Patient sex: M
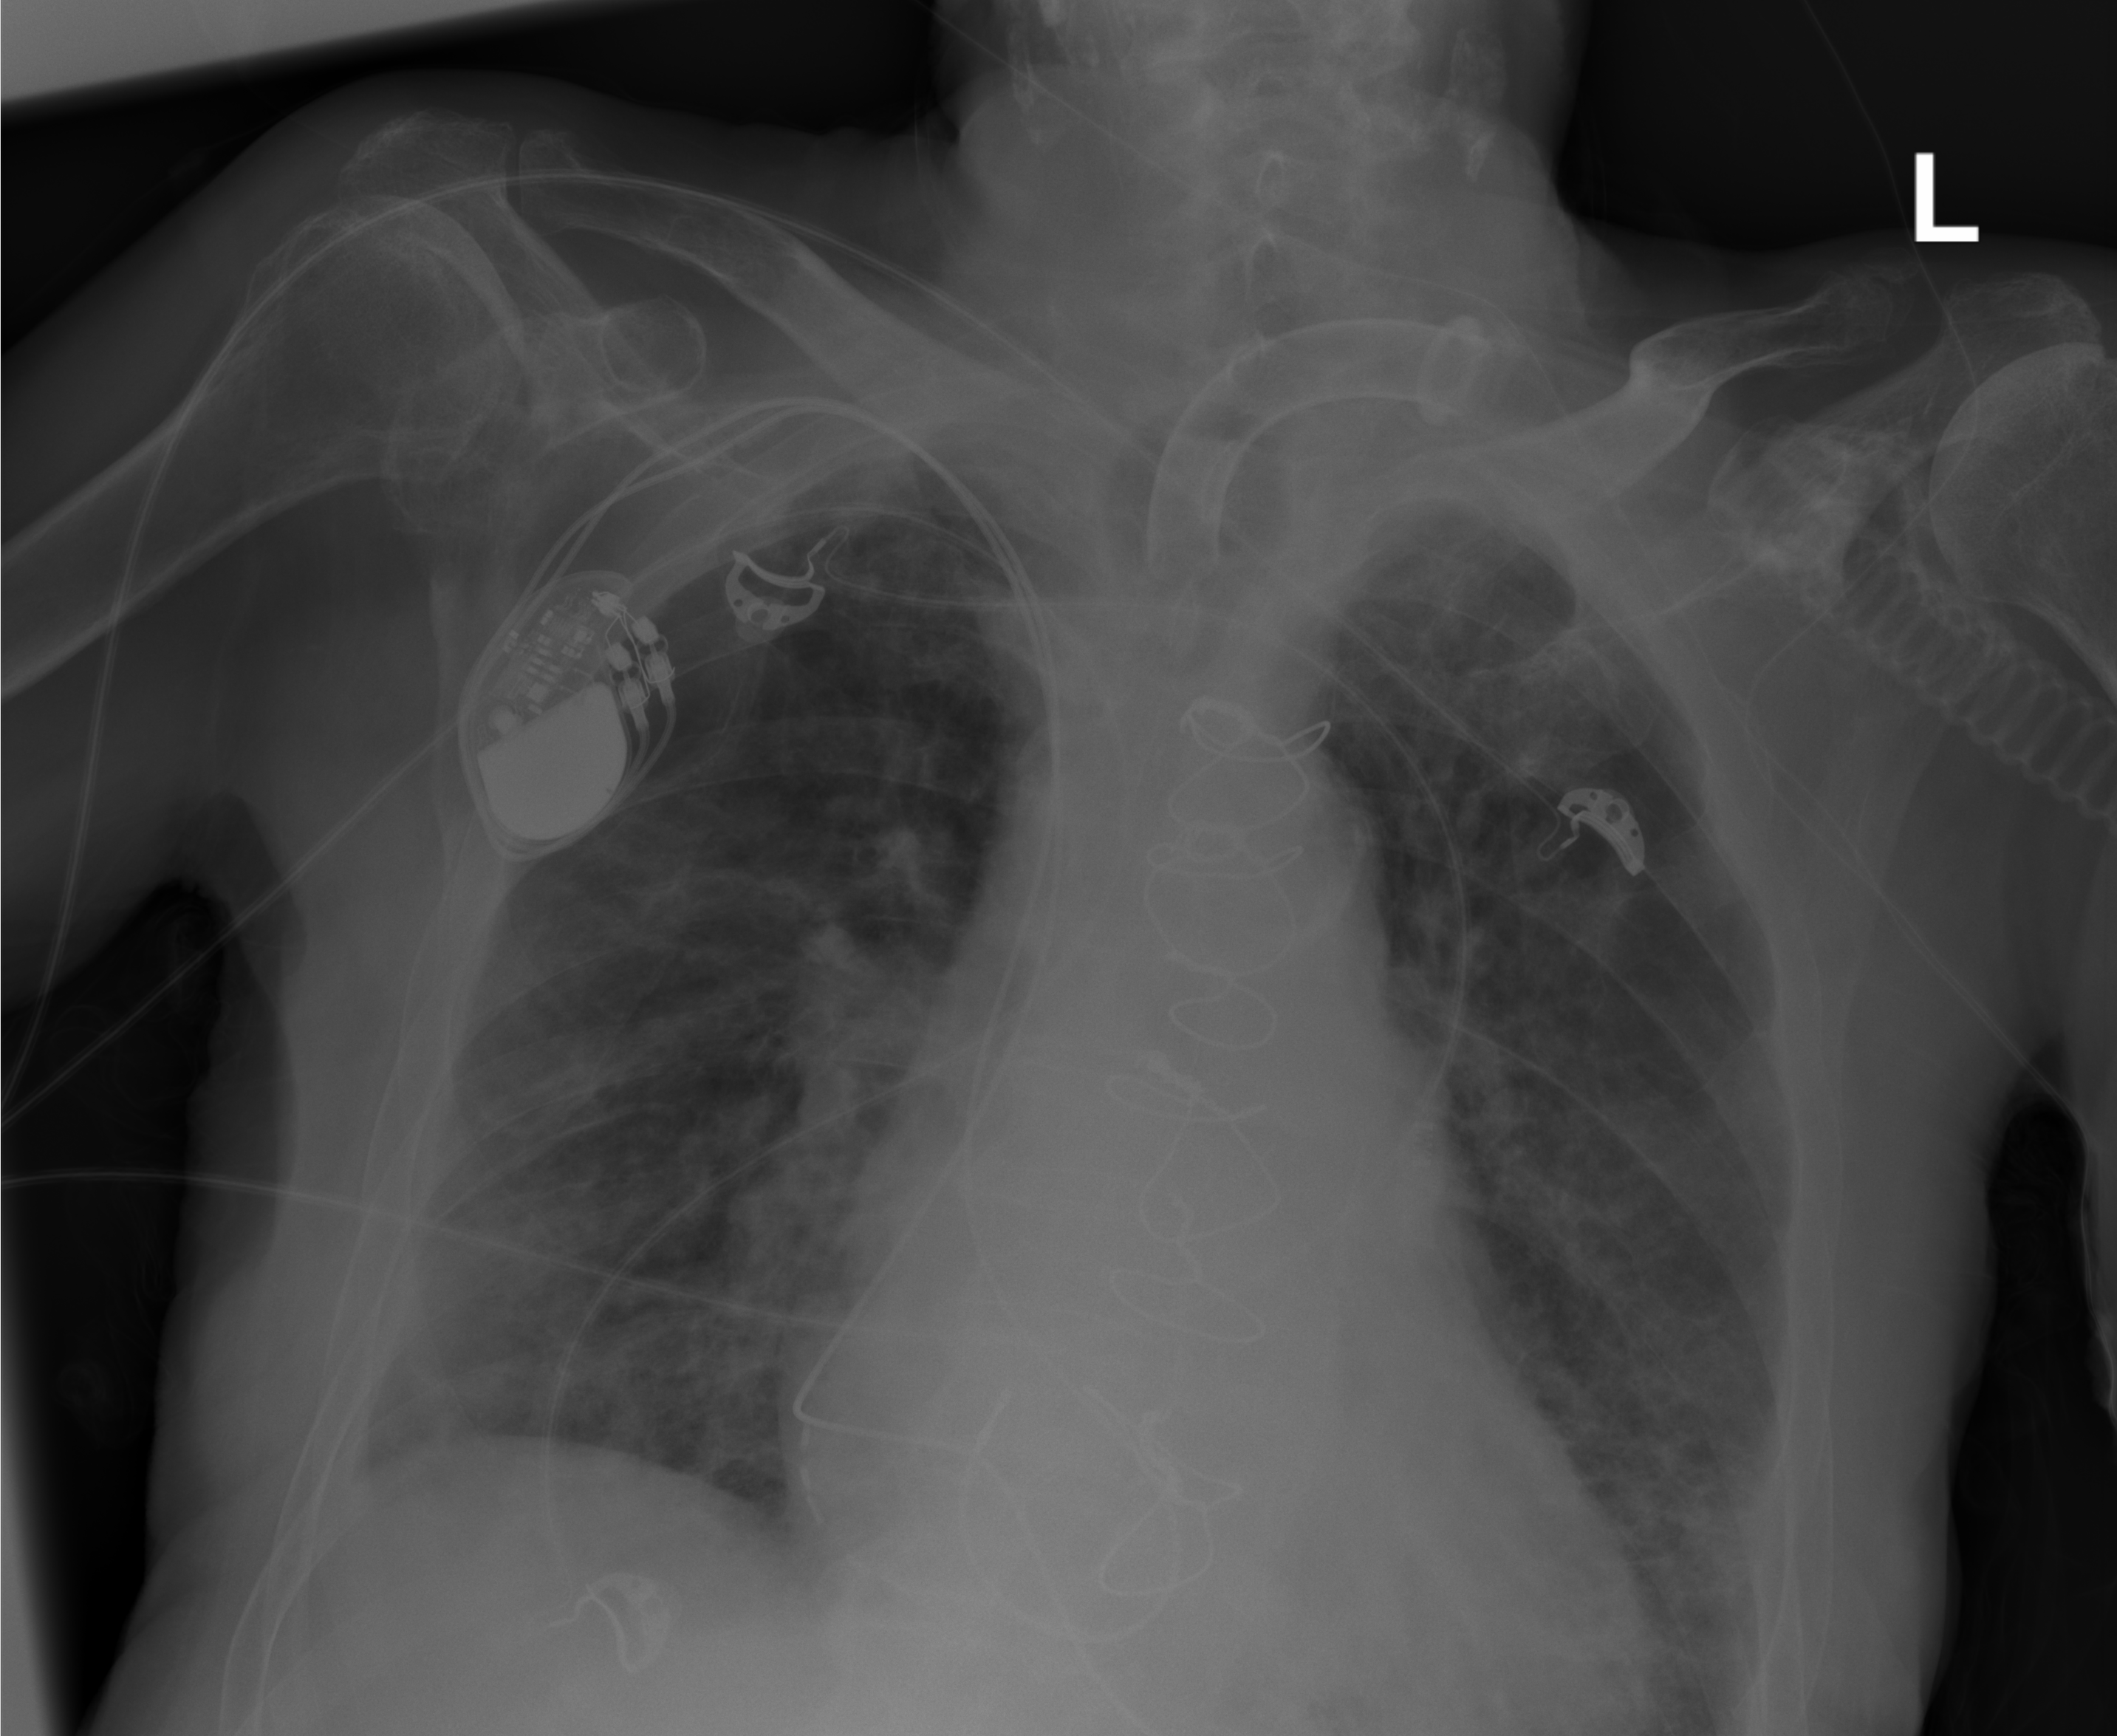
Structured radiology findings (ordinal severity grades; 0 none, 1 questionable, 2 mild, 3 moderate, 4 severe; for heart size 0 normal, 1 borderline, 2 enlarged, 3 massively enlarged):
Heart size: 1
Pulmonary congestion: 0
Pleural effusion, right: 0
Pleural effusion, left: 0
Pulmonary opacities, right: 1
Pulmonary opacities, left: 1
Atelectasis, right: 0
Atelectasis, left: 0